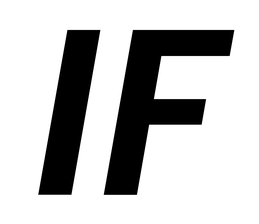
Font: Poppins-SemiBoldItalic